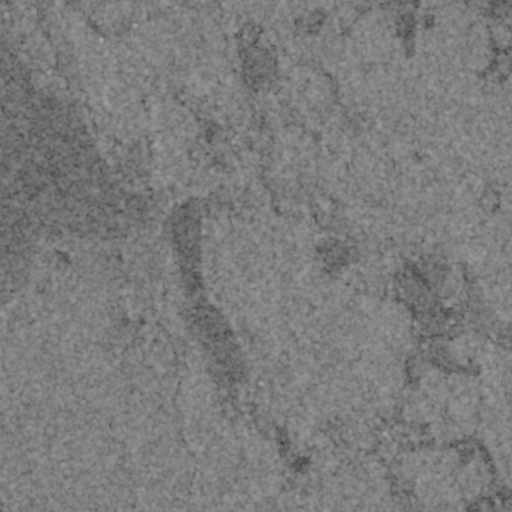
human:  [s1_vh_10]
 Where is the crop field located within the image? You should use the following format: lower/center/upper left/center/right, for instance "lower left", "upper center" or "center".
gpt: The crop field is located in the lower right of the image.
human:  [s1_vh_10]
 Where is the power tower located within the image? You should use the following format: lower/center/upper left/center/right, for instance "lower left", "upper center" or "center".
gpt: The power tower is located in the upper left of the image.
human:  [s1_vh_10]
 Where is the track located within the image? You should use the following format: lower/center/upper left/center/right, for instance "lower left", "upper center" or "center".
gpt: There is no track in the image.

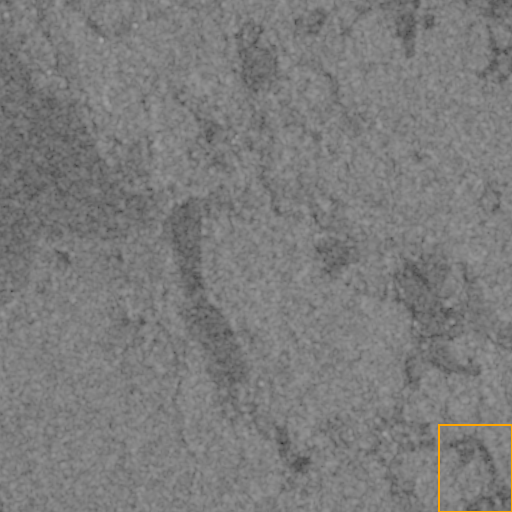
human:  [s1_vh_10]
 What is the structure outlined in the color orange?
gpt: The structure outlined in orange is a crop field.
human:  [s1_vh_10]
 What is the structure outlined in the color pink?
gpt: There is no pink outline.